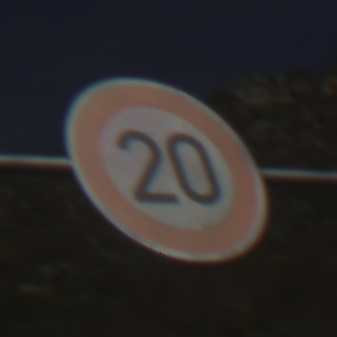
Verkehrszeichen: Geschwindigkeit20
Umgebung: Outdoor, RoadRail
Tageszeit: MorningAfternoon
Wetter: PartlyCloudy
Licht: Natural
Jahreszeit: NotSpecified
Kontrast: HighContrast